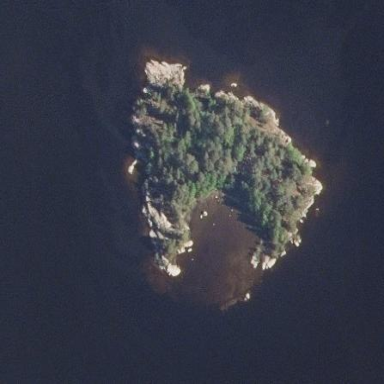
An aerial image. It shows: Island.